Question: If a variable is not available in a function when it's needed, then it's being looked for in the scope chain (which is a closure), but other times it's being searched for in the prototype chain. I am trying to wrap my head around which is happening when. I was wondering if someone could kindly clear the mist for me, or refer me to some literature discussing this topic specifically.
For example, would I be right saying that:
- Objects and therefore public variables tied to the context (this)are always looked up in the prototype chain?
- Private variables are always looked up in the scope chain (i.e. chain of functions in the execution context)? - Are there any cases when the program is looking in both/either?
I tested three different scenarios(scope chain look-up, prototype look-up and no look-up), but unfortunately It haven't helped enough to get to the bottom of this.
'''
var Food = function(){
var t = 1; // for closure
this.timeToPrepare = function(){ // Scope chain lookup
console.log(t * 3);
};
this.timeToMake = function(){ // This is looked up in the prototype chain
console.log(this.t * 3);
};
this.timeToEat = function(t){ //No lookup
console.log(t * 3);
};
};
Food.prototype.t = 2;
(function(){
var pizza = new Food;
pizza.timeToPrepare(); //3
pizza.timeToMake(); //6
pizza.timeToEat(3); //9
})();
'''

Thanks!
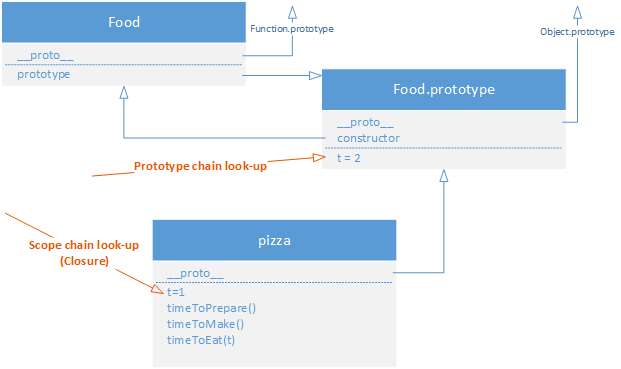
Answer: are looked up on the scope chain, starting with the current execution context and going up the tree of enclosing execution contexts.
are looked up firstly on the base object, then on that object's '[[Prototoype]]' chain (i.e. its internal prototype).
So if you do:
'''
foo
'''
will be treated as a variable and looked up on the scope chain. Variable names are never qualified, you can't direct them to a specific execution context to be looked up in. If there are two variables on the scope chain with the same name, you can only access the one that is first encountered when going along the chain (there is a way around this specifically for global variables), e.g.
'''
var a = 'global a';
function foo() {
var a = 'local a';
return a;
}
console.log(foo()); // local a
'''
In the above, within the function resolves to the local variable . In the case of global variables, they are made properties of the global object so you can access them even if they are "shadowed" by a same named local property, e.g.
'''
function foo() {
var = 'local a';
// this will reference the global object
return this.a;
}
console.log(foo()); // global a
'''
In contrast, property names are always preceded by a base object on which they are looked up (as in the example above, where references the global object), e.g.
'''
foo.bar
'''
will be split into and . Firstly, will be resolved on the scope chain and, if found, property resolution will try to find a property. So for properties, you can direct which object the property is looked up on. So if there are two objects with a same named property, you can look up both properties as long as both objects are in scope.
So the first part of any reference is treated as a variable, the subsequent parts are treated as properties. Except when is used, but that is discouraged. Don't go there.
But for completeness... places the specified object on the start scope chain so that variables are first looked up as properties of that object before using the scope chain, so you can do:
'''
var cos = function(arg){return 'my cos function: ' + arg};
function foo() {
// cos is resolved on the scope chain
console.log(cos(0.5)); // my cos function: 0.5
with (Math) {
// cos is first resolved as a property of Math, and only on the
// scope chain if not found there
console.log(cos(0.5)) // 0.8775825618903728
}
}
foo();
'''